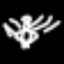
Label: angel